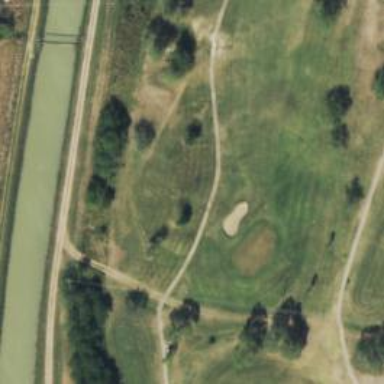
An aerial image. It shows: Path for golf carts.